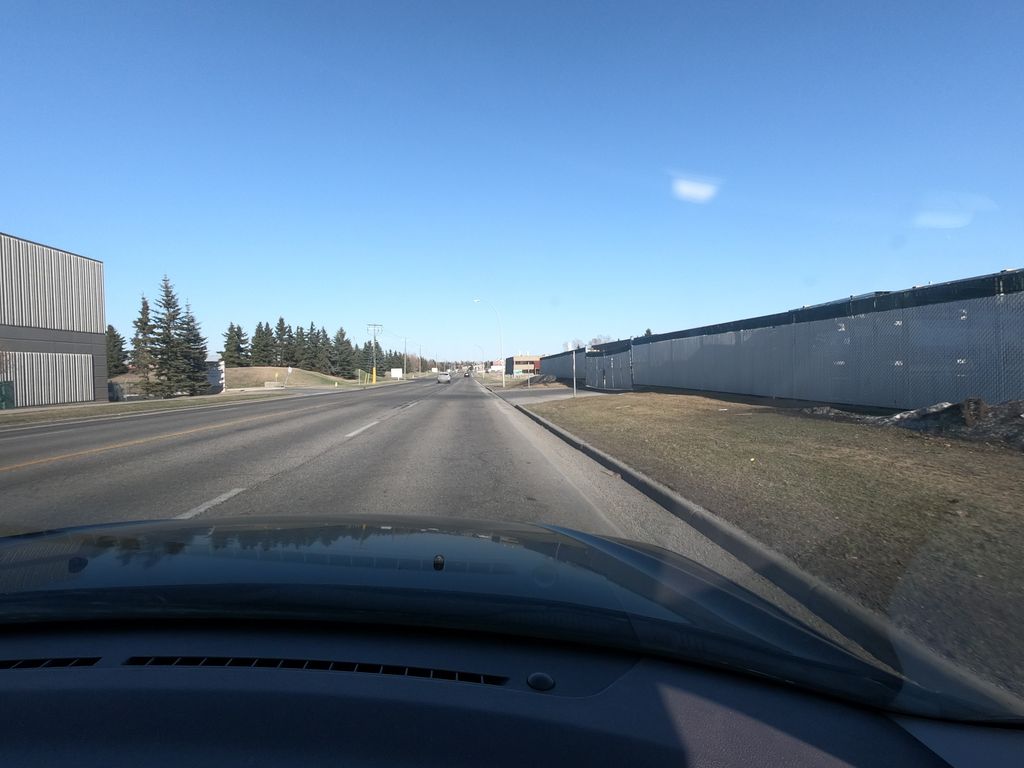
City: calgary